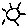
Label: sun